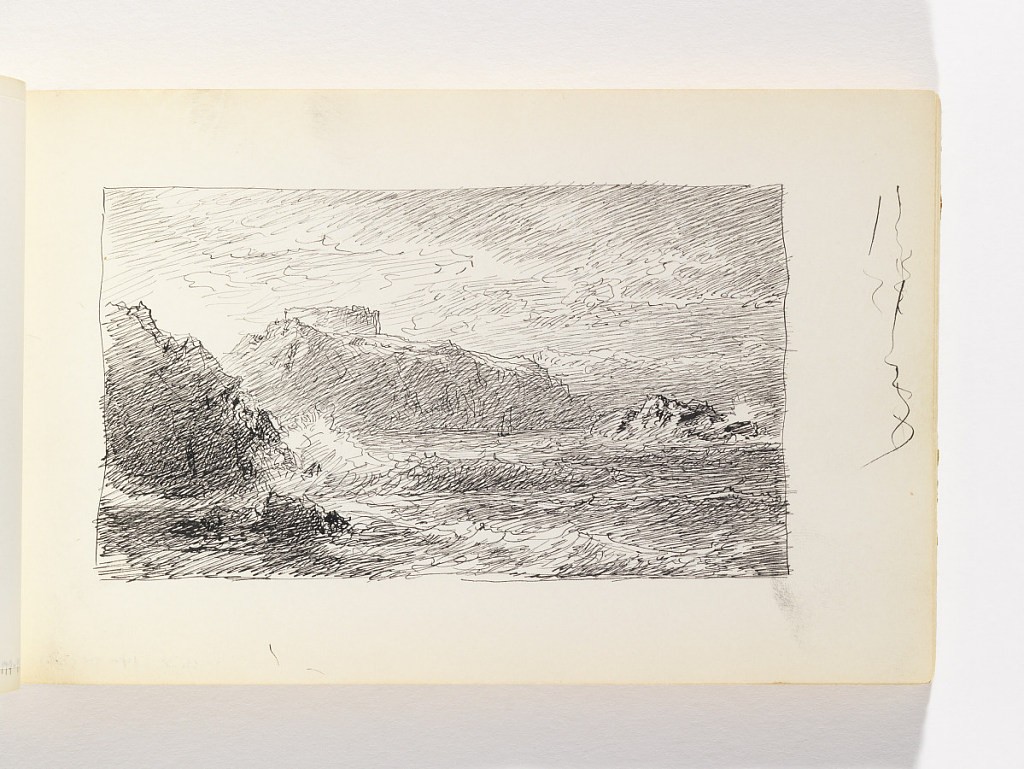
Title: Connanicut Island with Fort Adam
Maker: William Trost Richards, American, 1833–1905
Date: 1890–1900
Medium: Pen and black ink on off-white wove paper
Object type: Sketchbook folio
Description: Waves crashing against rock and cliff in left foreground. Second rock at right in middle ground. Large cliff in left-center distance with (possible) structure atop. Miscellaneous pen strokes in margin to right of image.